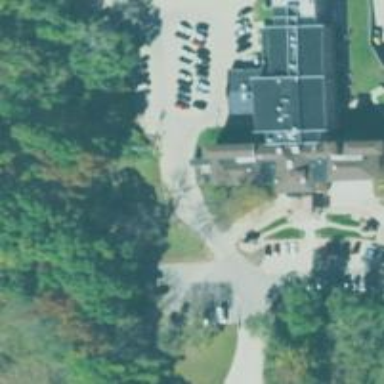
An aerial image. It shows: Nursing home building.